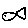
Label: fish